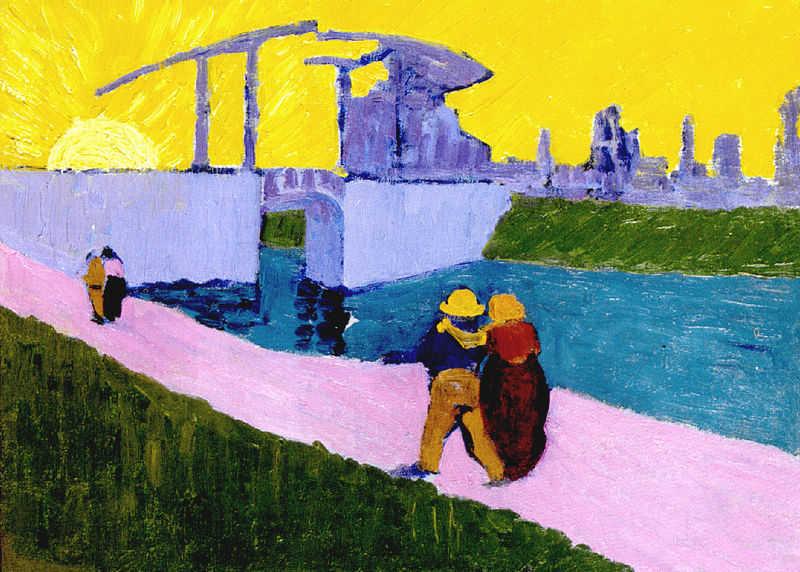
Titel: Kopie nach einer Skizze von Vincent van Gogh (Brücke von Langlois)
Künstler: Giovanni Giacometti
Institution: Sammlung PCC
Schlagwörter: blau, felsen, gemälde, mann, wasser, fluss, frauen, gelb, grün, impressionismus, menschen, stadt, ufer, bunt, frau, hut, männer, gras, rot, weg, wiese, expressionismus, öl, sonnenaufgang, brücke, gehen, kanal, sonne, paar, personen, rosa, moderne, abstrakt, dorf, farbe, lila, sonnenuntergang, böschung, skyline, pärchen, spaziergang, strahlen, romantisch, balu, manschen, grell, paare, zugbrücke, 4, gelber hut, solle, grelle farben, brückee, knutschen, atomkraftwerk